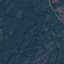
Label: Forest